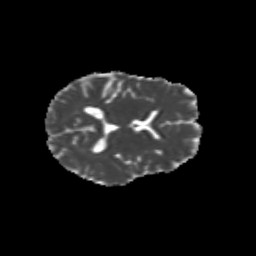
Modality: MD
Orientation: axial
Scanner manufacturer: siemens
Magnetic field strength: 3 T
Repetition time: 9.2 s
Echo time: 0.084 s